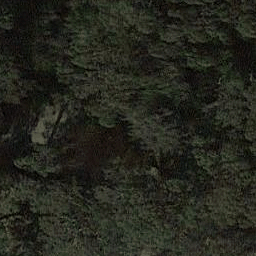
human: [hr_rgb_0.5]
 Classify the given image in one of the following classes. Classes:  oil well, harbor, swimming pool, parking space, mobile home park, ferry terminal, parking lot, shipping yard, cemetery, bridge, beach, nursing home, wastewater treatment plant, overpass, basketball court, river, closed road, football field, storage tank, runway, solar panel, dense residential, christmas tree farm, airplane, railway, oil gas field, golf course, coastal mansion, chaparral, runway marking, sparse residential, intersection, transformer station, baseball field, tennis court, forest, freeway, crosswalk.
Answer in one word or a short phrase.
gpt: forest